Question: I was wondering if someone could help me decide what is the best way to develop two simple database entities. I have come up with two ways but I can't see the obvious reason why one would be better than the other.
(there is a mistake in GroupMessage entity two, the attribute message appears twice)

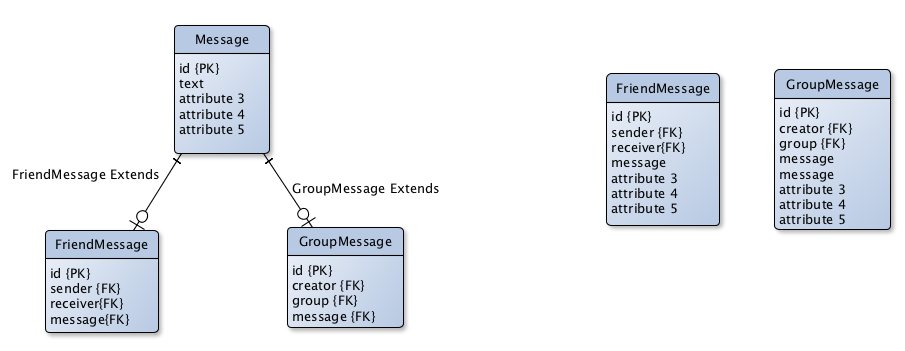
Answer: You have not provided a lot of background information, but it is clear that there are shared attributes between FriendMessage and GroupMessage. There is probably additional commonality between the Sender and Creator attributes, and likewise for the Receiver and Group attributes. That makes the first a clear preference, if only based on DRY. I cannot think of a single reason or circumstance that would prefer the second, completley disjoint, representation.